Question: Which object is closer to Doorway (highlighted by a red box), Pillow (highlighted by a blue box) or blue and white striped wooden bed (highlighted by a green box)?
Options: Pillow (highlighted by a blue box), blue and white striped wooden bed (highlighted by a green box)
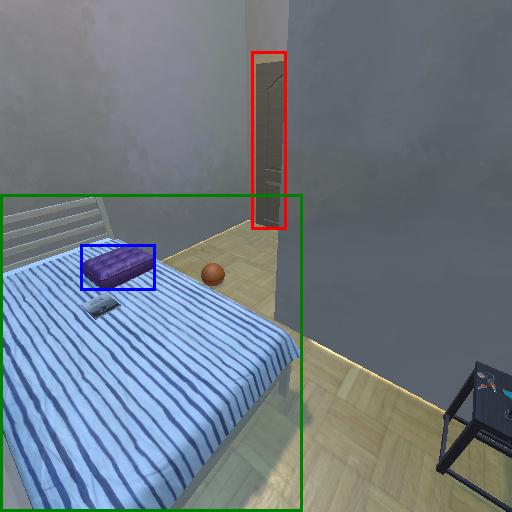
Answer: Pillow (highlighted by a blue box)